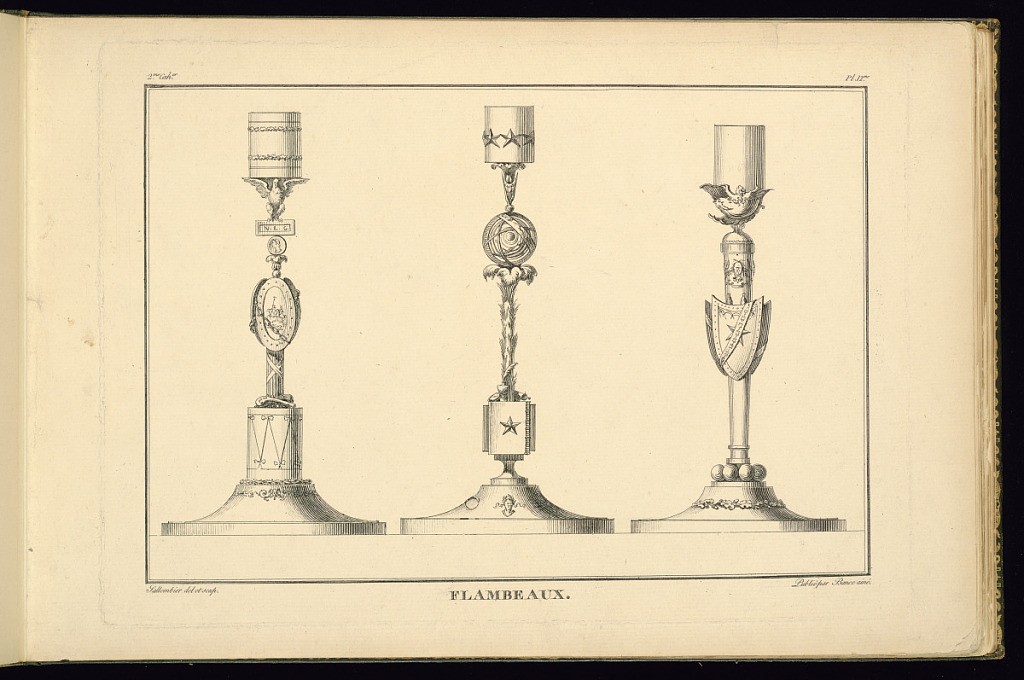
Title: FLAMBEAUX
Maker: Henri Sallembier, French, ca. 1753 - 1820
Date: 1805
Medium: Etching on paper
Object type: Print
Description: Three designs for candlesticks with Empire style motifs with military/ war themes including an eagle, oval shields or cartouches, palm leaves, cannon balls, drum, armillary globe, stars, foliate scrolls, cannon, and masks (mascarons). The plate is titled, signed, and numbered.